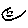
Label: smiley face